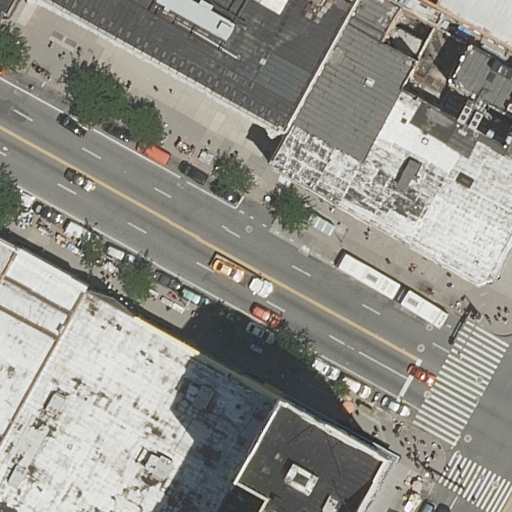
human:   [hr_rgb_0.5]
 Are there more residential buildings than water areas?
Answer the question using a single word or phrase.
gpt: yes

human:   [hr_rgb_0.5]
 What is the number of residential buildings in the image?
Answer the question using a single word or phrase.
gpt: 7

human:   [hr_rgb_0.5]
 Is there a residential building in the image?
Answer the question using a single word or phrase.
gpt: yes

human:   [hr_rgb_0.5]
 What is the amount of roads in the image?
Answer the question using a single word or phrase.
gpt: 2

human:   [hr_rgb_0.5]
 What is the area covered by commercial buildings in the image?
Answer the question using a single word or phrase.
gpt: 3278m2

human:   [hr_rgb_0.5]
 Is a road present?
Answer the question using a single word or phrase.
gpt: yes

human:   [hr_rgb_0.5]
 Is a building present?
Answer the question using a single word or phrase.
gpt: yes

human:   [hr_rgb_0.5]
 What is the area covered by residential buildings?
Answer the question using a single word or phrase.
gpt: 5901m2

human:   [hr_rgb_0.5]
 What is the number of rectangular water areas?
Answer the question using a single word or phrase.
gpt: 0

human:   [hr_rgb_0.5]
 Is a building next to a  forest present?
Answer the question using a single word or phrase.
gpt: no

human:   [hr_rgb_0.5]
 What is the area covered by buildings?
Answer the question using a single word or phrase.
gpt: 9179m2

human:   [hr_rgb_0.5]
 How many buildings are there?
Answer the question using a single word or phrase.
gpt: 8

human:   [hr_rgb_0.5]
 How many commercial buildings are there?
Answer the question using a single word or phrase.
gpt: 1

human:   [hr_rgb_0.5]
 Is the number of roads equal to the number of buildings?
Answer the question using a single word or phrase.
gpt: no

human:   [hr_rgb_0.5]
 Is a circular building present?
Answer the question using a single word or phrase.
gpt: no

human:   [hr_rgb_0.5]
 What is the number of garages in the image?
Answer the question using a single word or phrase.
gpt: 0

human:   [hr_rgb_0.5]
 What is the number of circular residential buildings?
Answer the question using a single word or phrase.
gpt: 0

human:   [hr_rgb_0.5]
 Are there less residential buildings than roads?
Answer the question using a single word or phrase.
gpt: no

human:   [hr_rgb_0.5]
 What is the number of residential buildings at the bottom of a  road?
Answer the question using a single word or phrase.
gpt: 3

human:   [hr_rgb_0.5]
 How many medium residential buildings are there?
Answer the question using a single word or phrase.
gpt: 1

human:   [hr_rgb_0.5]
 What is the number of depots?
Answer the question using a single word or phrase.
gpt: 0

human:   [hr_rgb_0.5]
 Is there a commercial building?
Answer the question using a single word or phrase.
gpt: yes

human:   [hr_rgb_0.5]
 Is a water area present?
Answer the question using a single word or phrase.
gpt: no

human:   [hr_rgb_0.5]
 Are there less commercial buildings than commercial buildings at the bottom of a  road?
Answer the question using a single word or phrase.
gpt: no

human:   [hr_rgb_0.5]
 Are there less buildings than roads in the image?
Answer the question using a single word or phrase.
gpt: no

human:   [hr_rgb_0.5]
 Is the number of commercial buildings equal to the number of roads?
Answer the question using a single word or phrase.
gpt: no

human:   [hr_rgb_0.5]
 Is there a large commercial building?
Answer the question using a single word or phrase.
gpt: yes

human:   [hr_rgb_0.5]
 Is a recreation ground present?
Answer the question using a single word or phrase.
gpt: no

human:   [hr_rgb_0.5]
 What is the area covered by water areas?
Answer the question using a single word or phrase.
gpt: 0m2

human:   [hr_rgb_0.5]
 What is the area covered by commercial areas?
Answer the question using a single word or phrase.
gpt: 0m2

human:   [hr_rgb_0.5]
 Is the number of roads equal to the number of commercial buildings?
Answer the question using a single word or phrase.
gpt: no

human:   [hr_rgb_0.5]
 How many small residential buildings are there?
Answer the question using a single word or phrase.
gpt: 1

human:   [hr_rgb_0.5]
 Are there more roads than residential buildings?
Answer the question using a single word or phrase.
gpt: no

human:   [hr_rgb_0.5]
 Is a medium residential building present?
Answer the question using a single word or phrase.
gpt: yes

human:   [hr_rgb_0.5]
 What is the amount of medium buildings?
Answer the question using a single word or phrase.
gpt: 1

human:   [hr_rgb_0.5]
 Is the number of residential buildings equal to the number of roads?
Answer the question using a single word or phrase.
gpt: no

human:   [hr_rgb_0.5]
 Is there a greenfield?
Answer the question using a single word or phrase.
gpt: no

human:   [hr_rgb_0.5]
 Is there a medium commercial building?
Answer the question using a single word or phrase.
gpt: no

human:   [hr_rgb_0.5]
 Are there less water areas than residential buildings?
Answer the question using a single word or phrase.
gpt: yes

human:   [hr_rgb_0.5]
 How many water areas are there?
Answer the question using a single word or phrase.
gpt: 0

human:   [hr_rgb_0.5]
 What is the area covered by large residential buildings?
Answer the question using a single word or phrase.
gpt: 5420m2

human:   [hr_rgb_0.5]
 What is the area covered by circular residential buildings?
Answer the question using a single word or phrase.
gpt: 0m2

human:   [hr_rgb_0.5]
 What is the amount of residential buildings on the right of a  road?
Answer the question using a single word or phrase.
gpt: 2

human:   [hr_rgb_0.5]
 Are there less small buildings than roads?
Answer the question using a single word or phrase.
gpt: yes

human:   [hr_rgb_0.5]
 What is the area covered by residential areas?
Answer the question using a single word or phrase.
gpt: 0m2

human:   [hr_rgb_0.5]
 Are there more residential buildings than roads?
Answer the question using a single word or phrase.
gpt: yes

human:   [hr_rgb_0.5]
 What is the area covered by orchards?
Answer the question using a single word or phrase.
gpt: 0m2

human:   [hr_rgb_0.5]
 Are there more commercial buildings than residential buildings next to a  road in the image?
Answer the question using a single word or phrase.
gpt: no

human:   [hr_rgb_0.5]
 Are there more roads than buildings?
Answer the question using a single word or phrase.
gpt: no

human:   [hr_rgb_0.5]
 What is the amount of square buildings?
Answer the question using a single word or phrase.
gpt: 0

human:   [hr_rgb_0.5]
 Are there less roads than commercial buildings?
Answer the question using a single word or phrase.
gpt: no

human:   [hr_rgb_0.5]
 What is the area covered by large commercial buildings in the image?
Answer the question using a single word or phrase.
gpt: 3278m2

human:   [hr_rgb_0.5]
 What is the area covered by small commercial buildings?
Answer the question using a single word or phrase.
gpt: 0m2

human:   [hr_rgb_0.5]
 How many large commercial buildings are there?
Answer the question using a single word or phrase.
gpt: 1

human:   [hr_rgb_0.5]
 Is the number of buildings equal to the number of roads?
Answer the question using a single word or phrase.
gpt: no

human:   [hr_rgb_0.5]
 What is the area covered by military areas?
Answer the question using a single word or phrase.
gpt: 0m2

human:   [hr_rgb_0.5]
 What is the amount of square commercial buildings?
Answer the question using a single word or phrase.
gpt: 0

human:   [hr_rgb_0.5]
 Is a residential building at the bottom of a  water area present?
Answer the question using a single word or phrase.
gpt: no

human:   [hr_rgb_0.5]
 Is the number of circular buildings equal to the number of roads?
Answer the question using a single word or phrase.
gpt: no

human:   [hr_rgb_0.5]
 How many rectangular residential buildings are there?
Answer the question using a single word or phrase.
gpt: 6

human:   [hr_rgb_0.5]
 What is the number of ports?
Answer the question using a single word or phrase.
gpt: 0

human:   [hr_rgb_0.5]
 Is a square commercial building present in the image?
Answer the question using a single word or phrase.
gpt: no

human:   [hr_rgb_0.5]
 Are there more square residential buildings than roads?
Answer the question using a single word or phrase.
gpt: no

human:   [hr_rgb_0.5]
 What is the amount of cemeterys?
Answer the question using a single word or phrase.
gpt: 0